Field crop: maize
Growth stage: 2
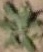
Species: atriplex